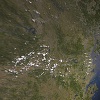
Label: land